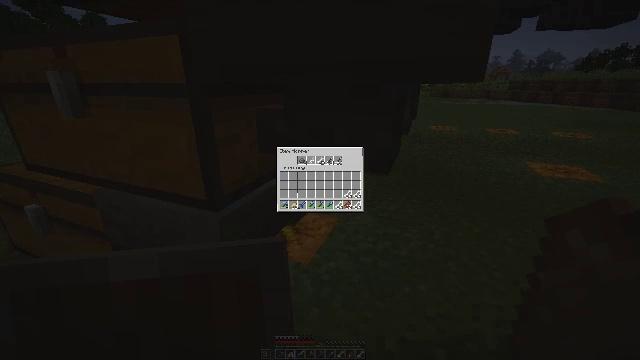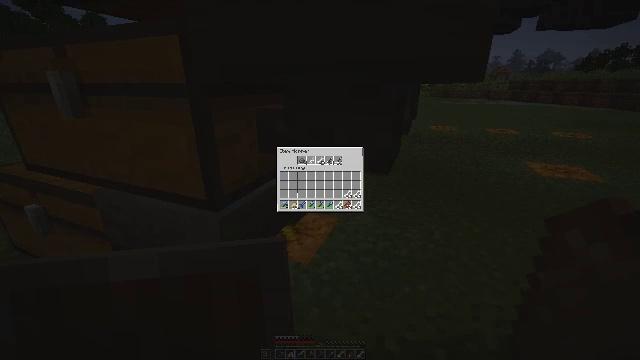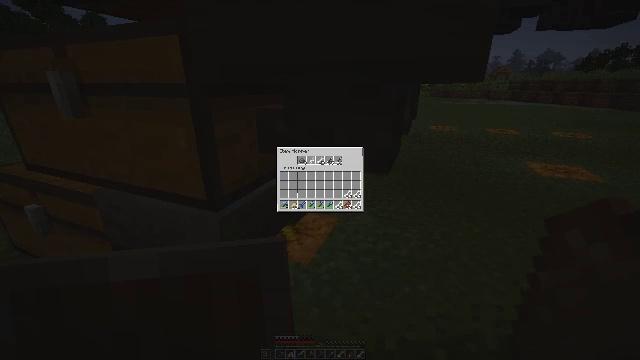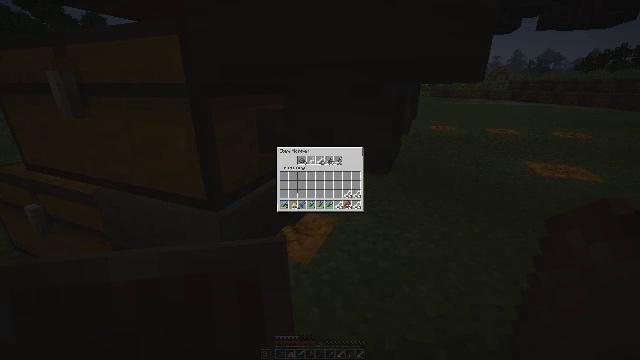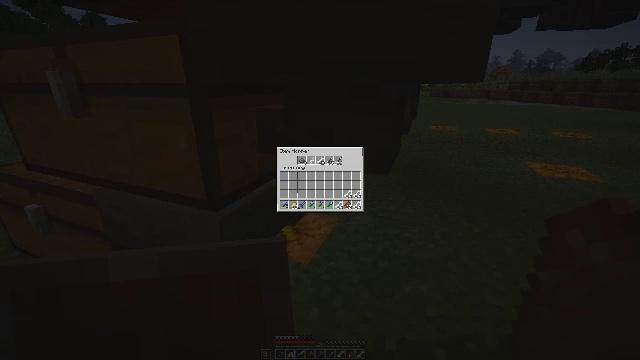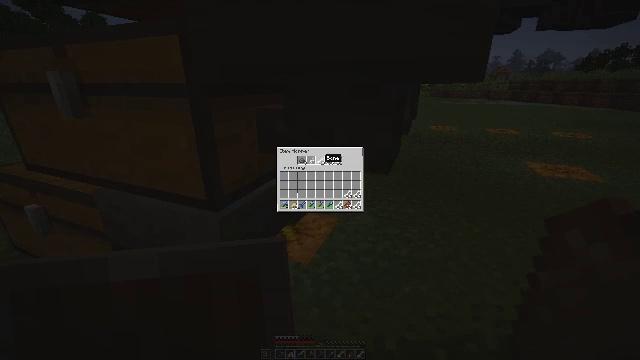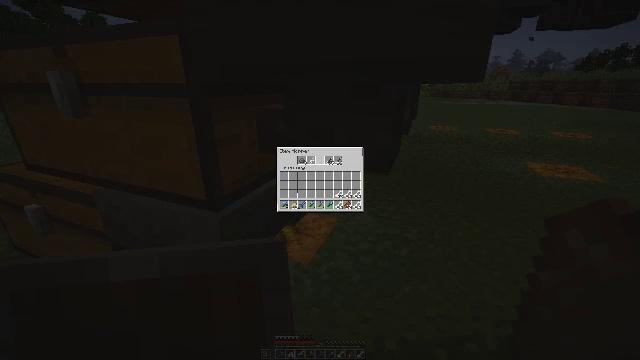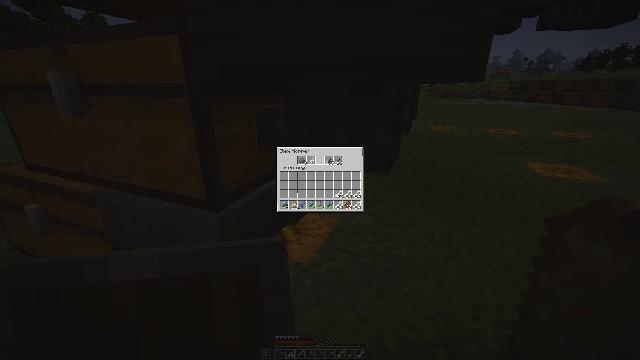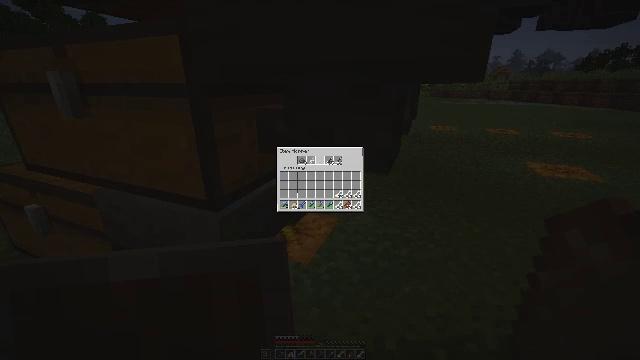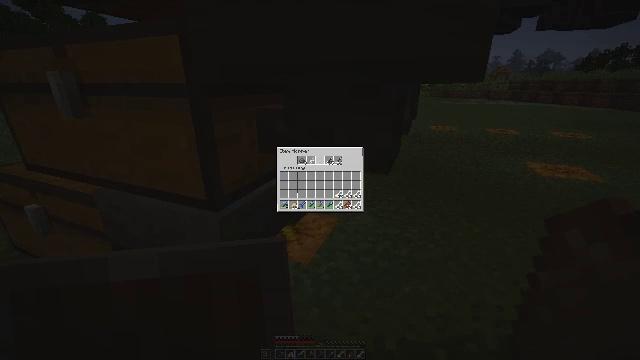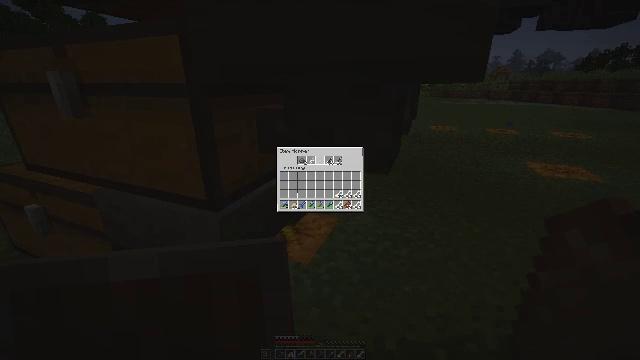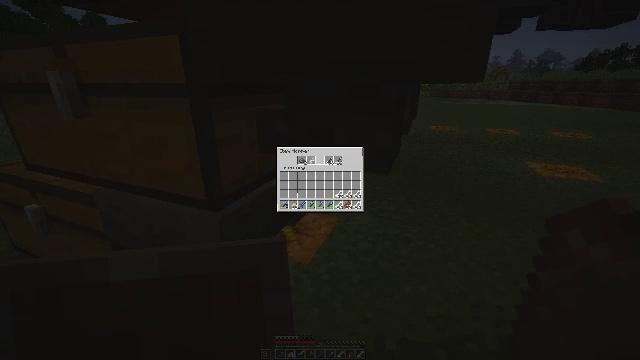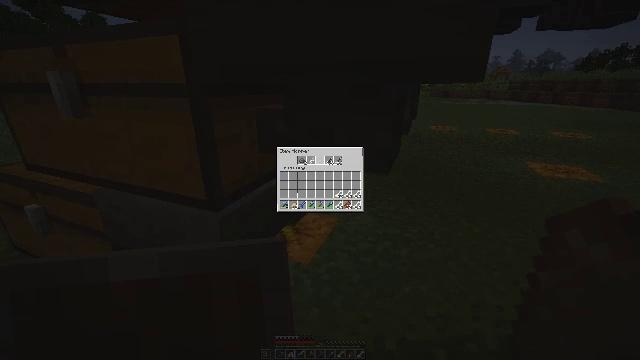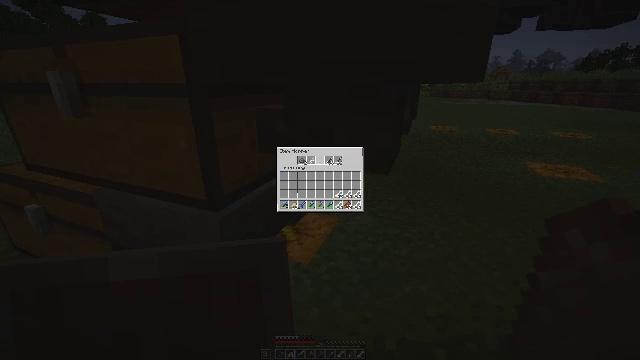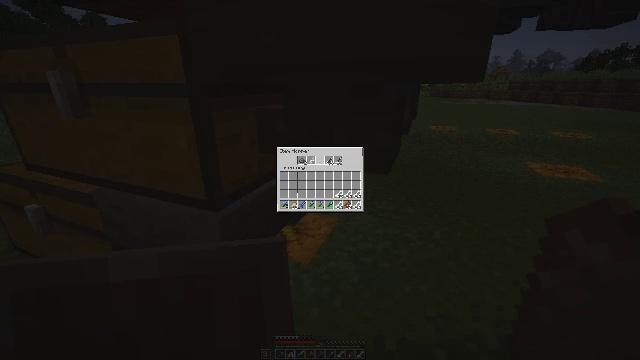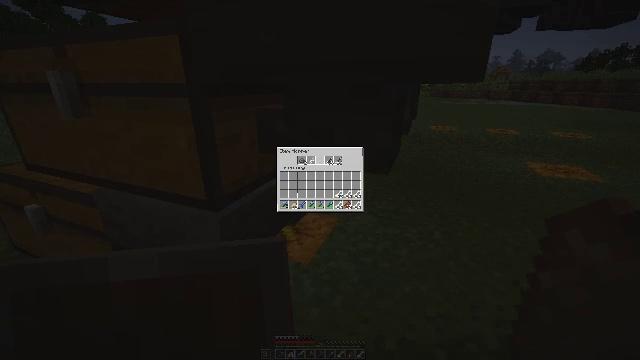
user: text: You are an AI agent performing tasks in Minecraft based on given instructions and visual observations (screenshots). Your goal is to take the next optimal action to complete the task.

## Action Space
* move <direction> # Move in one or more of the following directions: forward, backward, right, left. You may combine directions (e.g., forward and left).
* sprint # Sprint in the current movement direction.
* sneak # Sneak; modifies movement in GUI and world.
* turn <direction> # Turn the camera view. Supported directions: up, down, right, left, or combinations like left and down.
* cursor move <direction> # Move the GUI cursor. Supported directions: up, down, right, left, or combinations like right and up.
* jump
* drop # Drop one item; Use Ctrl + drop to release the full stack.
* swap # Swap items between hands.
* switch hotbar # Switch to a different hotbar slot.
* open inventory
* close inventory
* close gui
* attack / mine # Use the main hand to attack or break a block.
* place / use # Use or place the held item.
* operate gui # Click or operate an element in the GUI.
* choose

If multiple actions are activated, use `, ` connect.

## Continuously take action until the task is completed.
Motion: motion action
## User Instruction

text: Break the blue shulker box to pick it up.
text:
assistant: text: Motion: sneak
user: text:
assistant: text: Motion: sneak
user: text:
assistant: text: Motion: sneak
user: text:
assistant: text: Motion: sneak
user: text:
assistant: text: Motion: sneak
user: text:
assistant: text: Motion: sneak, attack / mine
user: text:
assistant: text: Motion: sneak, attack / mine
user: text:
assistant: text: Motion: sneak, attack / mine
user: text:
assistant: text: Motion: sneak, attack / mine
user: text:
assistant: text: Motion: sneak
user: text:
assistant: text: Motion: no_op
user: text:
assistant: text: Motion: no_op
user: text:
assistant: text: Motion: no_op
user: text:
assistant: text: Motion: no_op
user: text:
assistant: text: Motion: no_op
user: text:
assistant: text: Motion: no_op
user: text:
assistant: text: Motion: no_op
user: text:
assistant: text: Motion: no_op
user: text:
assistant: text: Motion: no_op
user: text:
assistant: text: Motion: no_op
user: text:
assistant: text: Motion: no_op
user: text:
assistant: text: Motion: close inventory
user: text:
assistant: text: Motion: close inventory
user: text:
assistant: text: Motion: close inventory
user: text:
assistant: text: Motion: move left, close inventory
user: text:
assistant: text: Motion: move left
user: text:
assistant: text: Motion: move forward and move left
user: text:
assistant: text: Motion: move forward and move left
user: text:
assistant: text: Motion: move forward and move left
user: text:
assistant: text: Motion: move forward and move left